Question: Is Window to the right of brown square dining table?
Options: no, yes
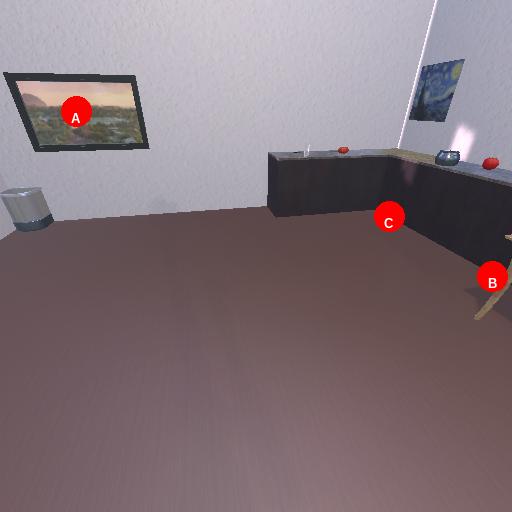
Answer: no